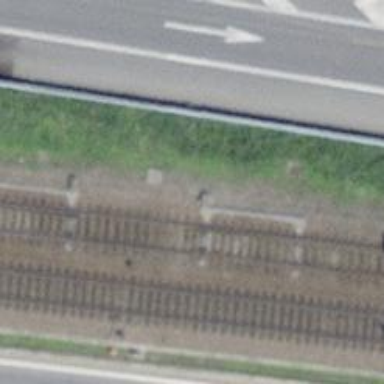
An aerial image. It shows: Railway switch.